Aerial crown-view tile of a tropical tree (Barro Colorado Island, Panama), acquired 20250818:
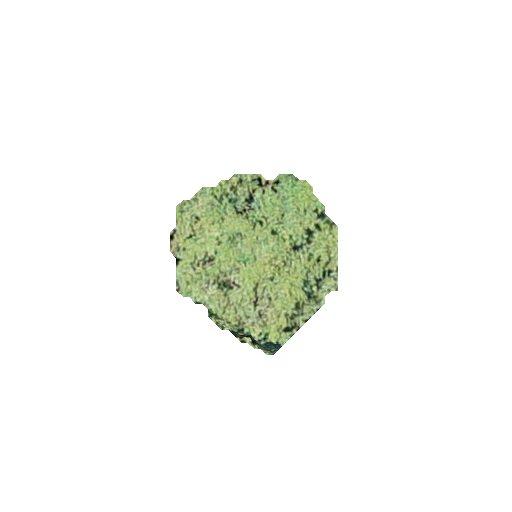
Species: Pouteria stipitata
GBIF accepted scientific name: Pouteria stipitata
Crown area: 31.667 m²